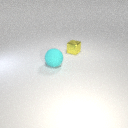
small yellow metal cube to the right of large cyan rubber sphere